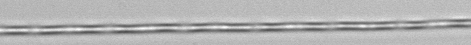
Label: Leptocylindrus